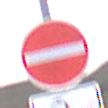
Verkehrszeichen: VerbotDerEinfahrt
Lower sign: MehrspurigeFahrzeugeFrei6
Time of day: Midday
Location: Outdoor (Nature)
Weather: Overcast
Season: NotSpecified
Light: Natural